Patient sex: M
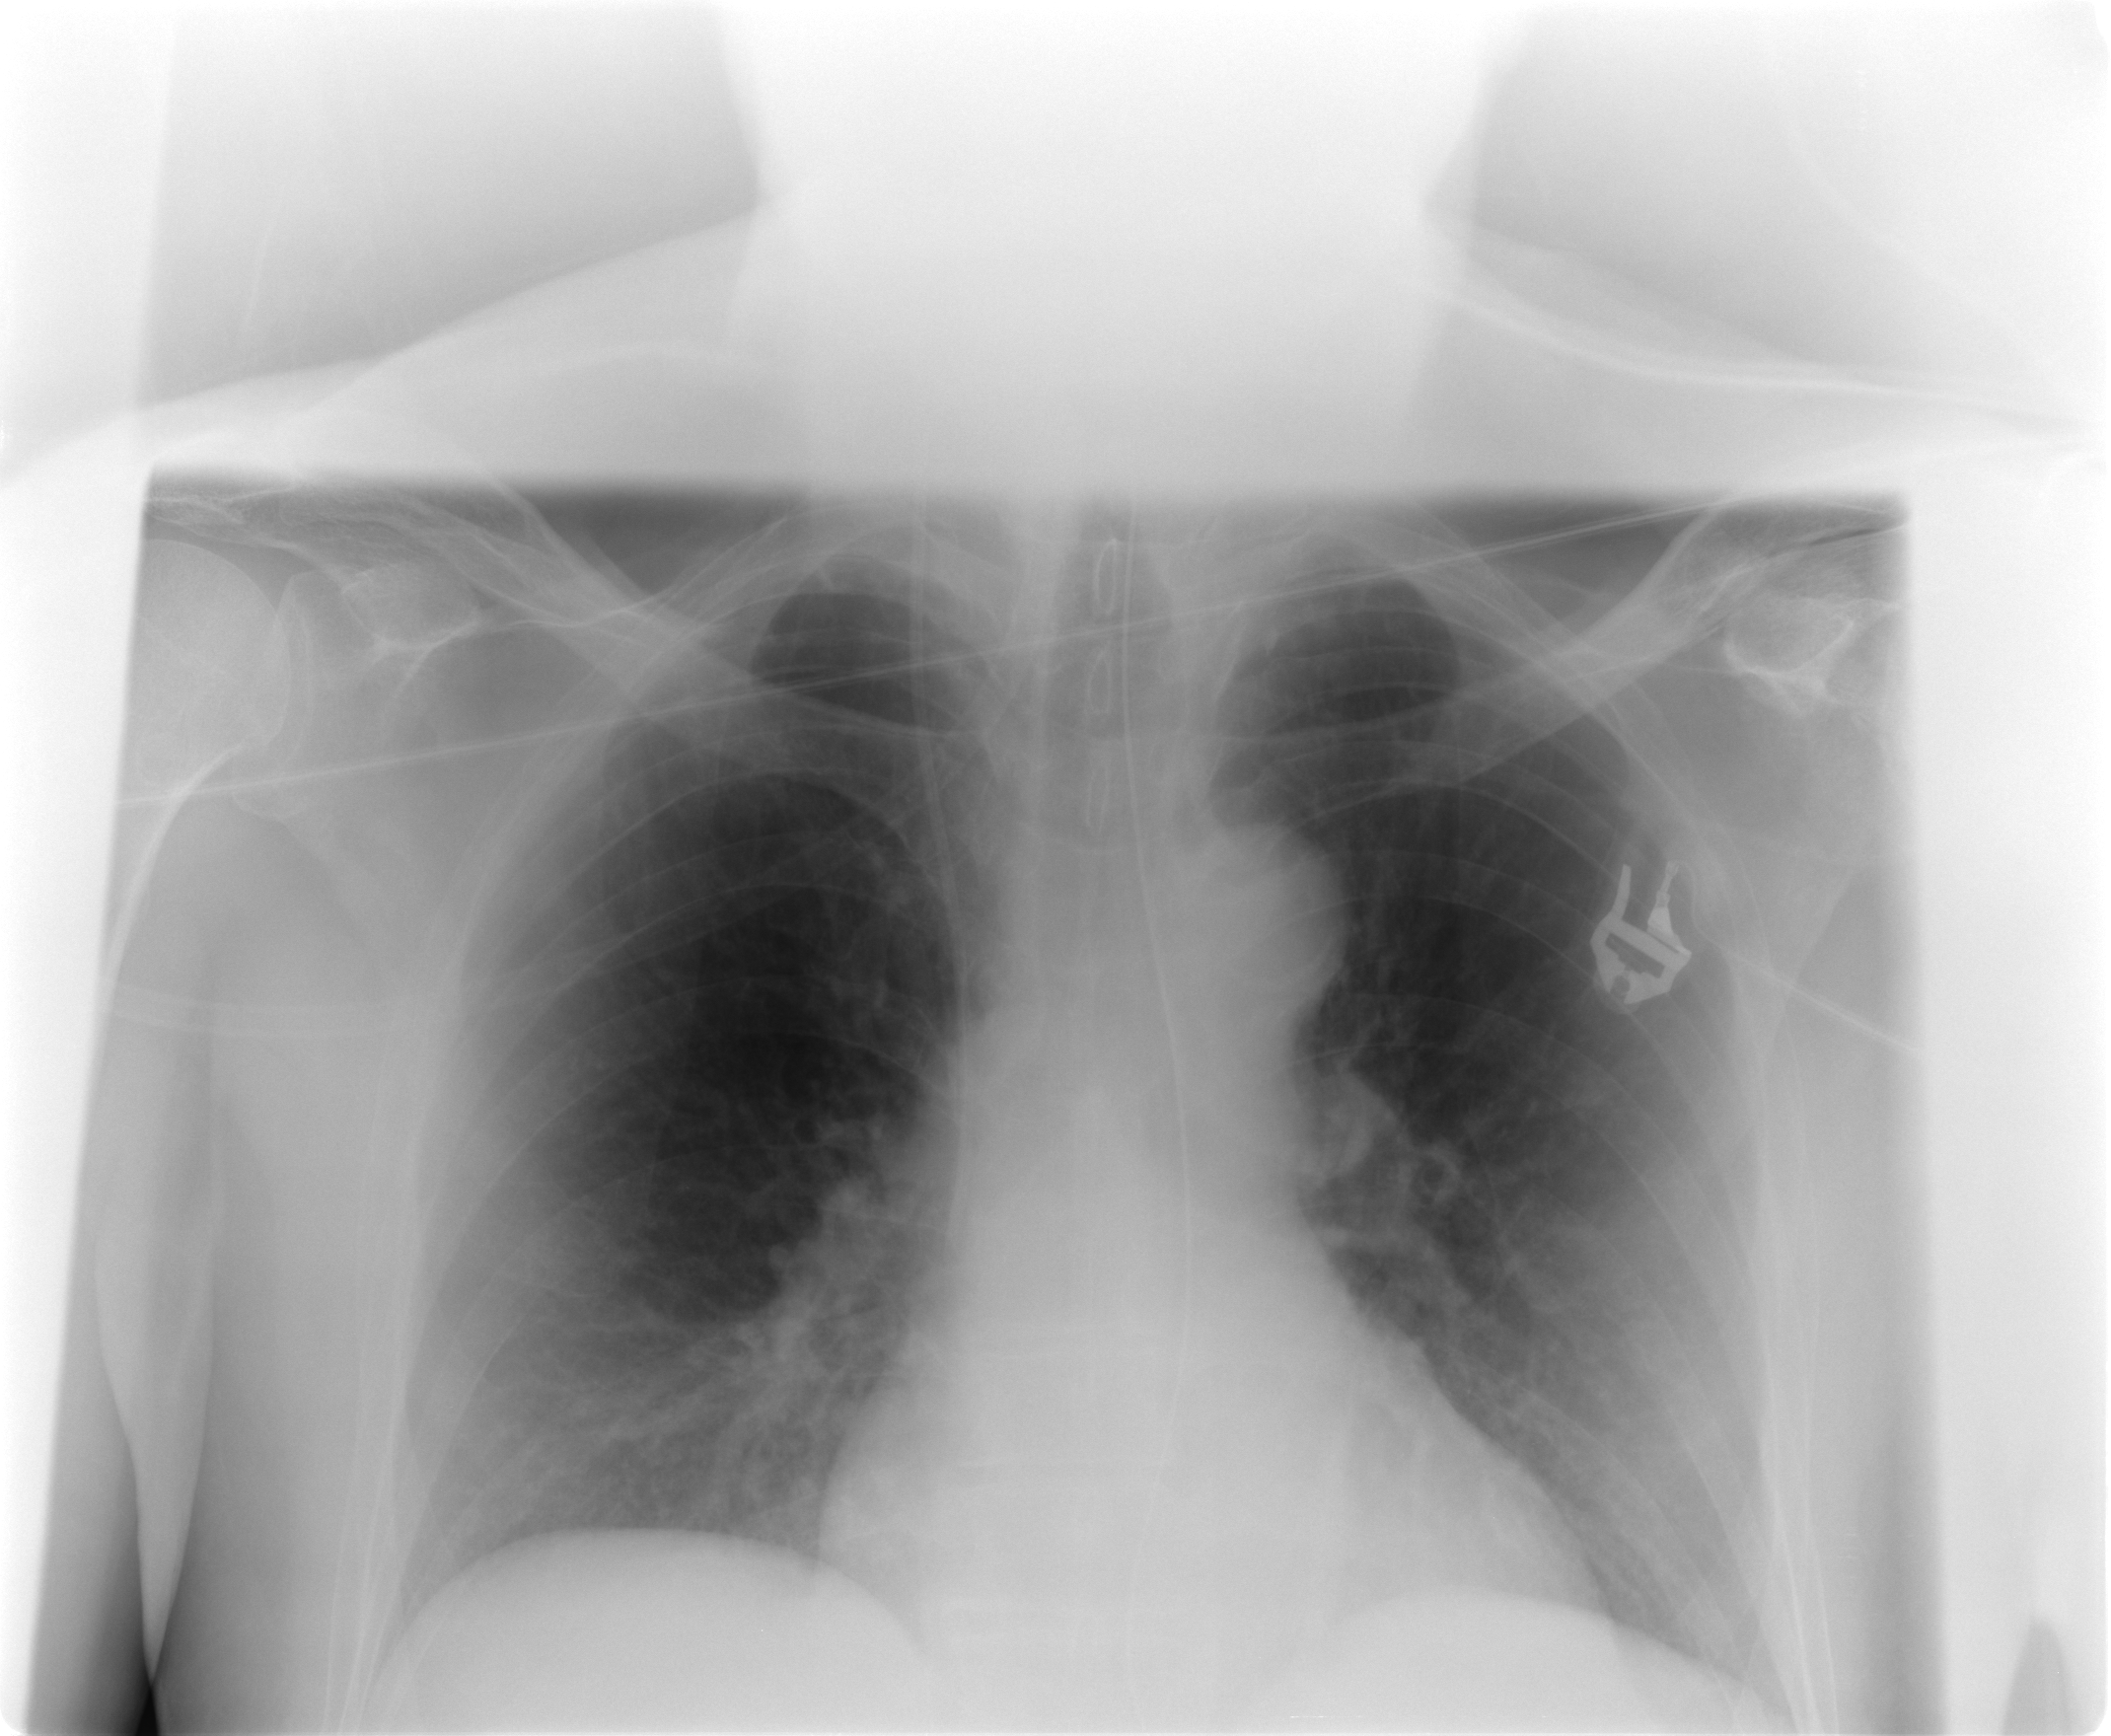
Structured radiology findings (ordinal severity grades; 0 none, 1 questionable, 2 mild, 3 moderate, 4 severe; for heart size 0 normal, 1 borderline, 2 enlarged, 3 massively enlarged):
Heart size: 0
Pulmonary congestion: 2
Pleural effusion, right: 0
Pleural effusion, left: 0
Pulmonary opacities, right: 0
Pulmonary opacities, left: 0
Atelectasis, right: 0
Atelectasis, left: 0